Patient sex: F
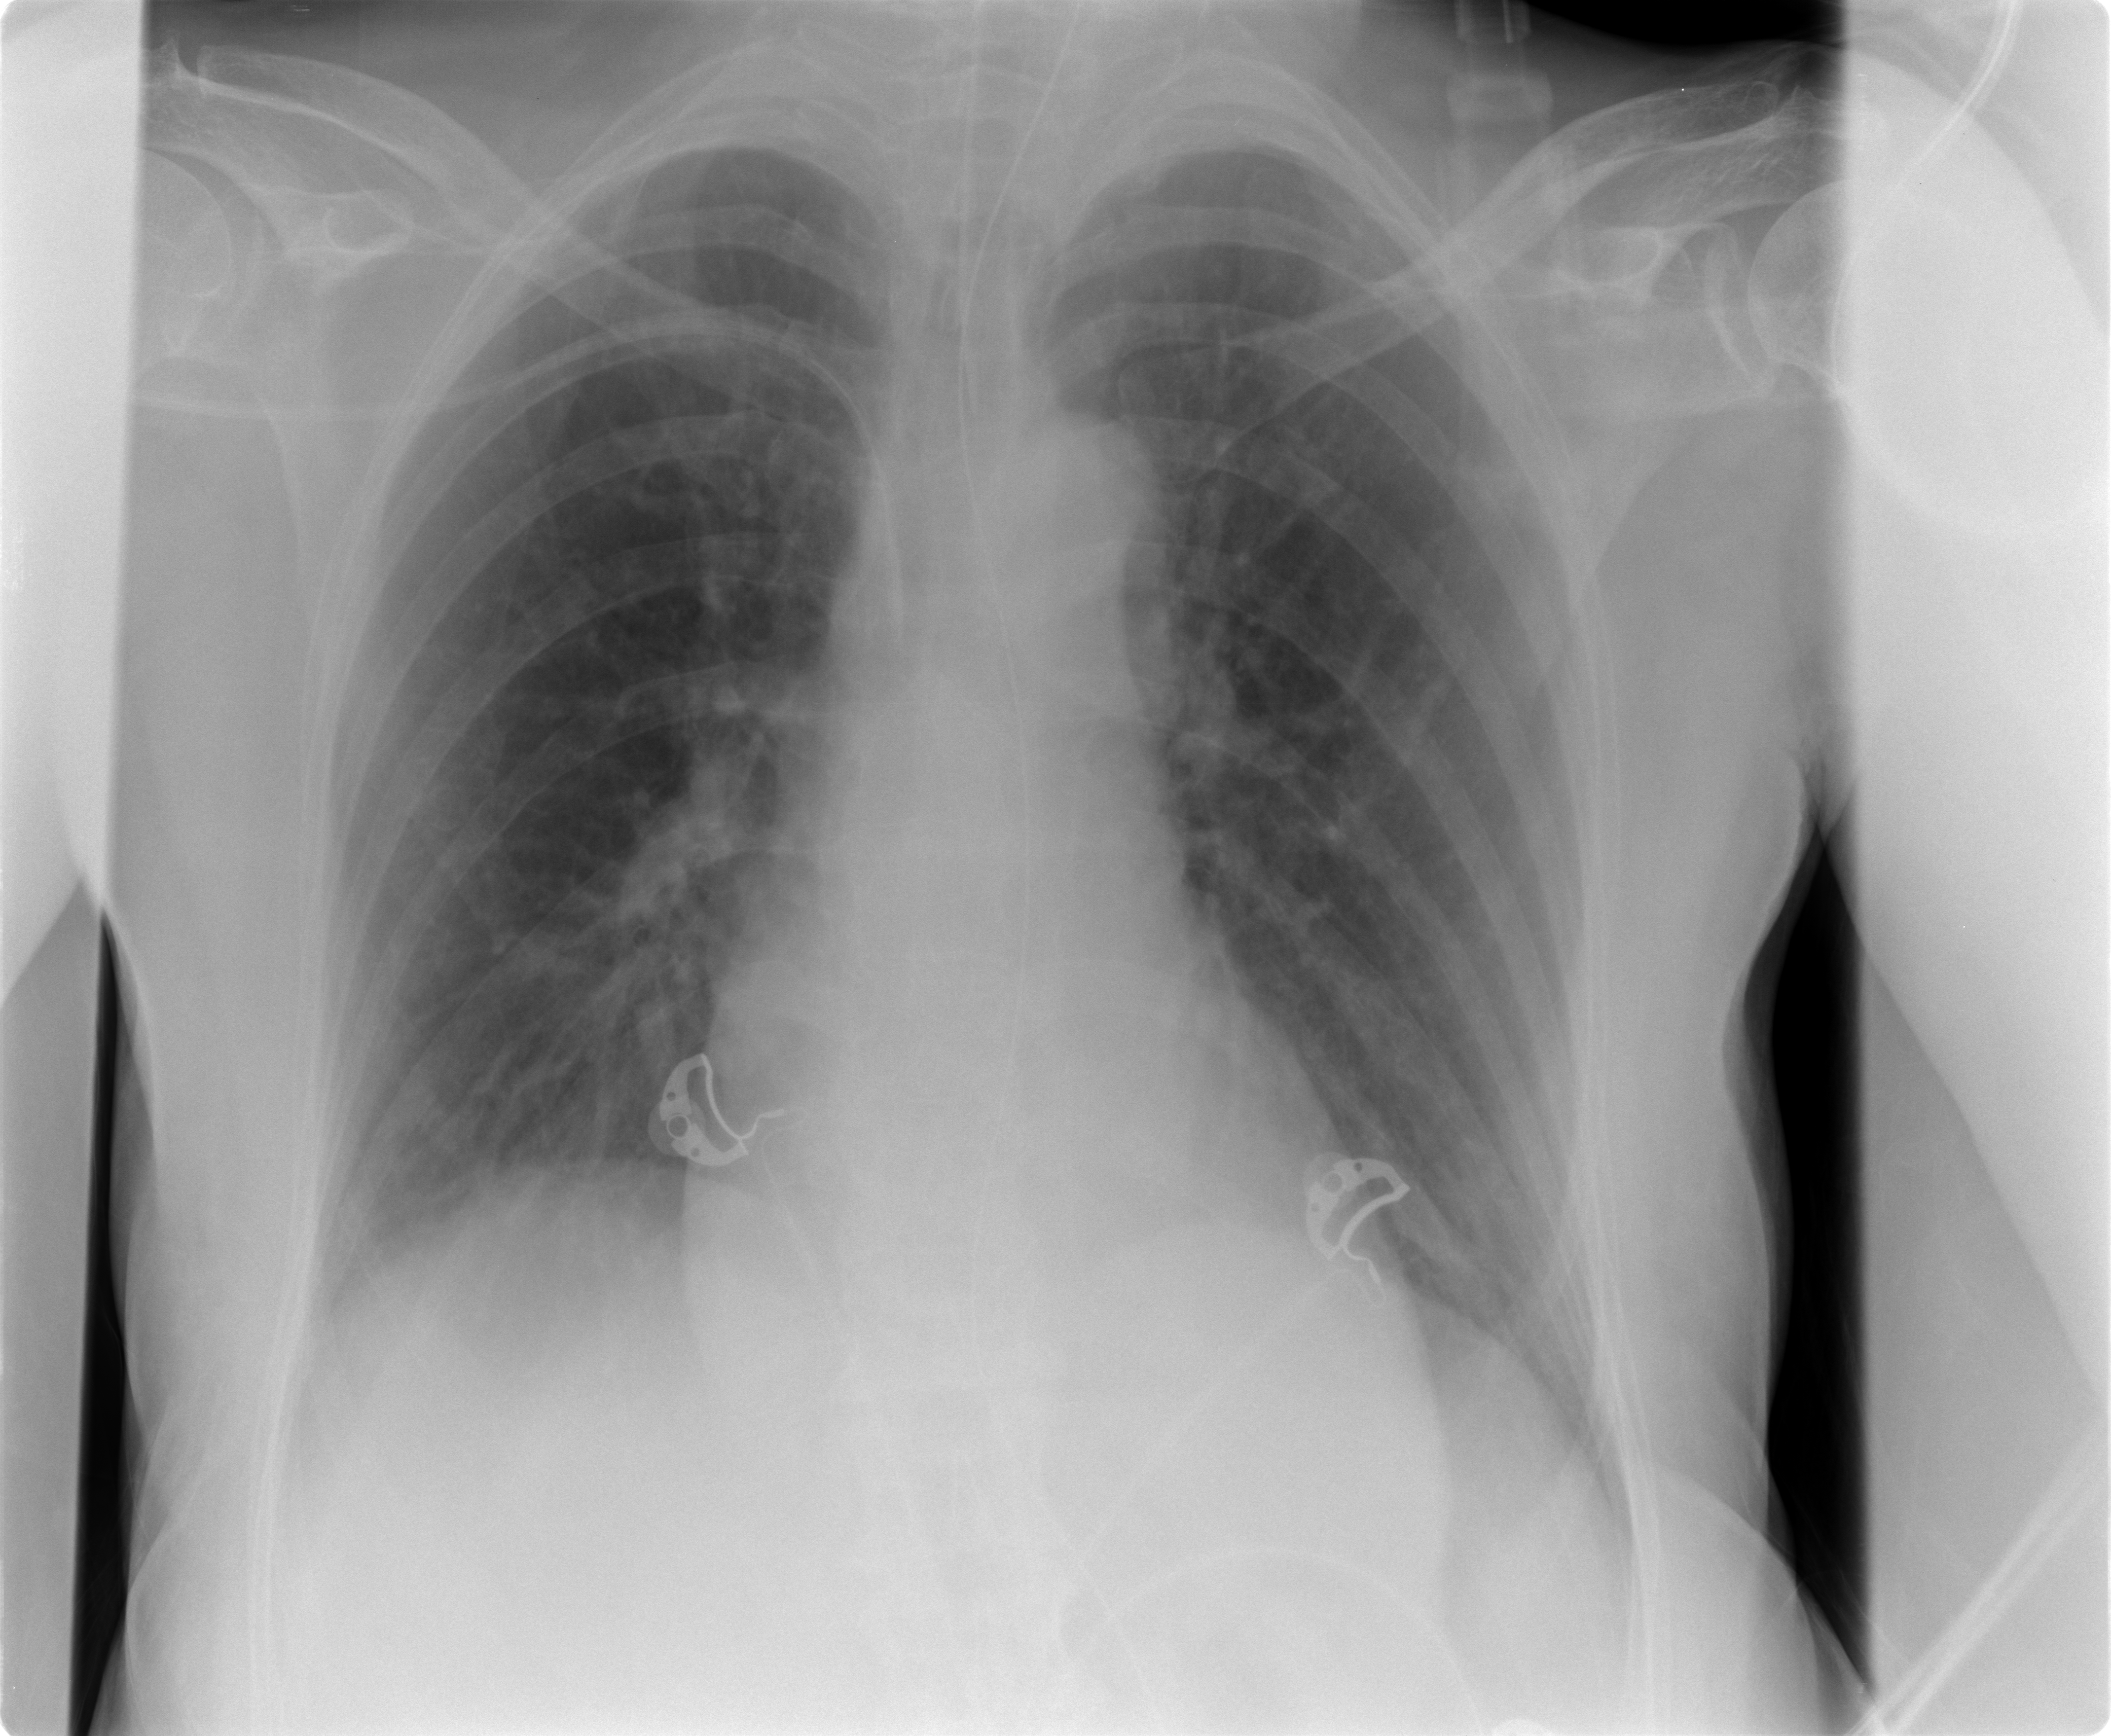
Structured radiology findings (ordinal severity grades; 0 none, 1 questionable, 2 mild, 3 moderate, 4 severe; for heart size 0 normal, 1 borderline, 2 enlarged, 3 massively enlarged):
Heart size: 0
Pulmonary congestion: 0
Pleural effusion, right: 0
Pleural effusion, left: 0
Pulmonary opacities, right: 0
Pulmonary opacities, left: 0
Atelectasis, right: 2
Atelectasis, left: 0